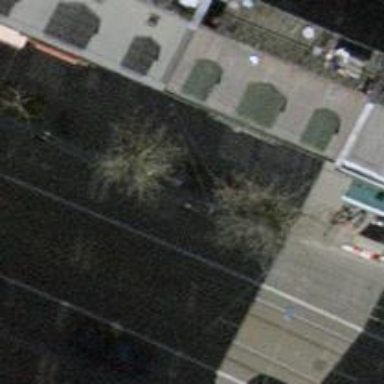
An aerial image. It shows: Bicycle parking area with stands available.